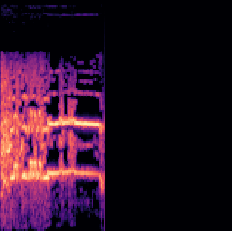
Sound class: Rooster